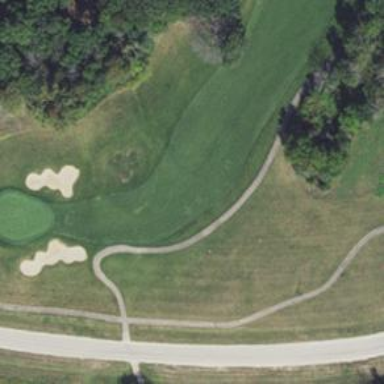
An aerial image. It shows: Golf hole.